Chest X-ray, AP view. Patient: 58 years old, sex M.
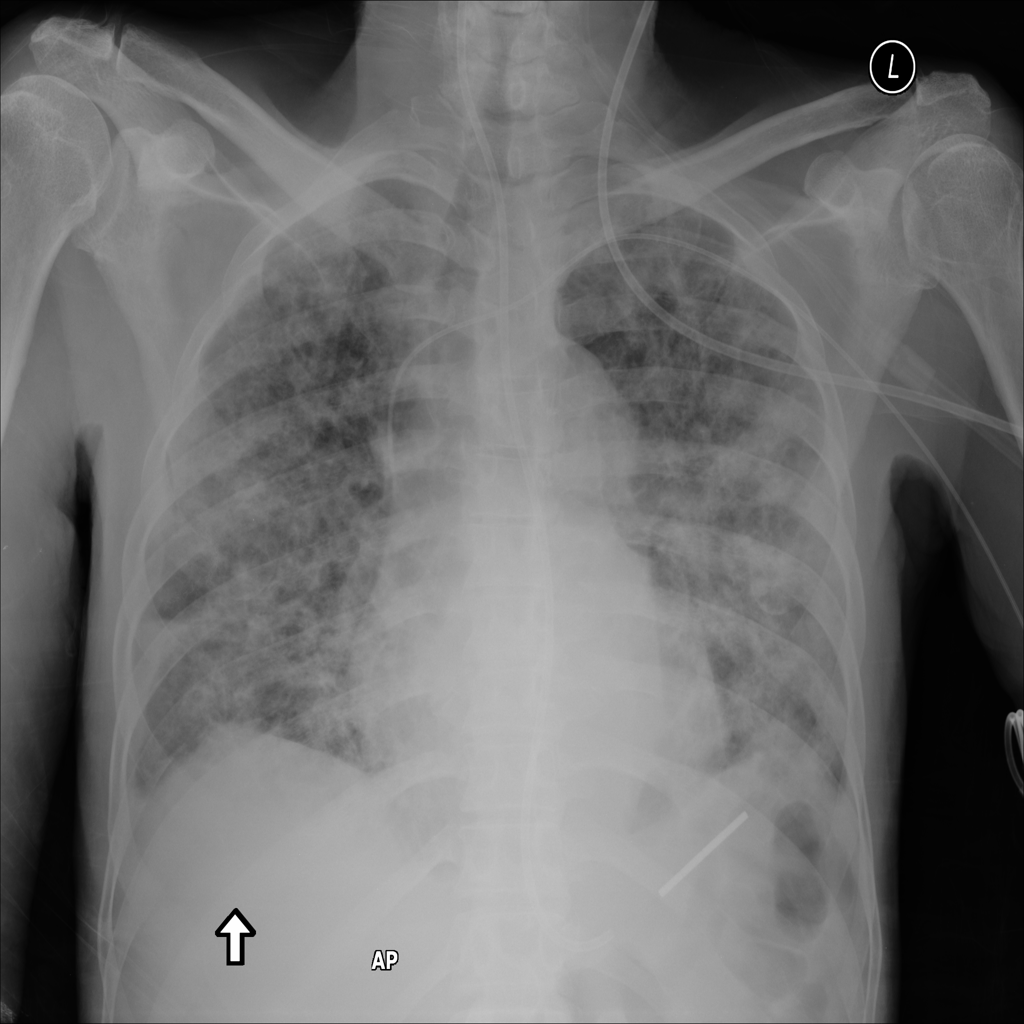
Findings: Effusion, Infiltration